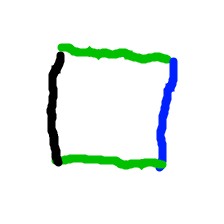
Shape: square